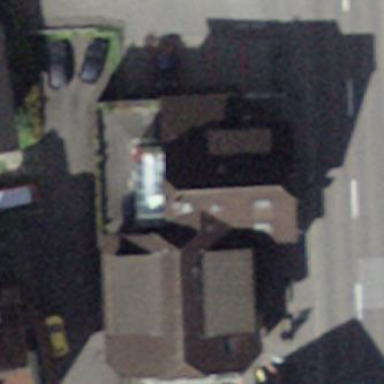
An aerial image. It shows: Bank building.